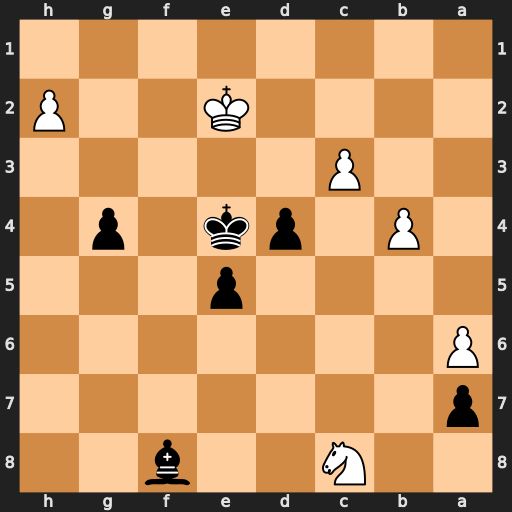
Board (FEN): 2N2b2/p7/P7/4p3/1P1pk1p1/2P5/4K2P/8
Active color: b
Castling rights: -
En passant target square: -
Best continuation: dxc3 Nxa7 Bxb4 Nb5 c2 Nc3+ Bxc3